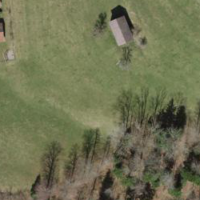
EUNIS habitat code: 24
Species observed at this site:
Dioscorea communis